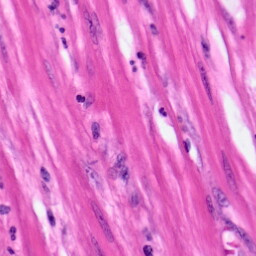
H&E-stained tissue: Pancreatic